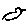
Label: bird